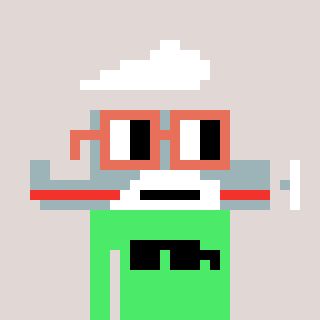
a pixel art character with square orange glasses, a plane-shaped head and a teal-colored body on a warm background